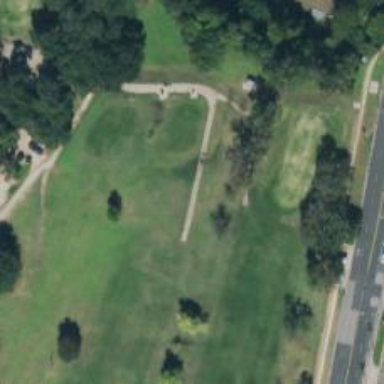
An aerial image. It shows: Pathway for golfing.